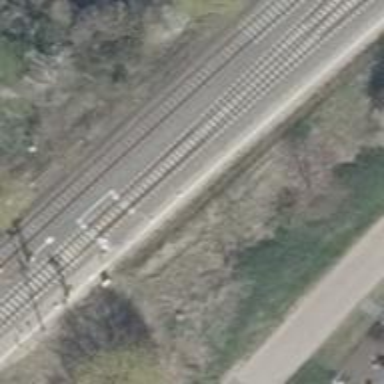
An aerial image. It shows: Railway switch with the turnout on the left side.